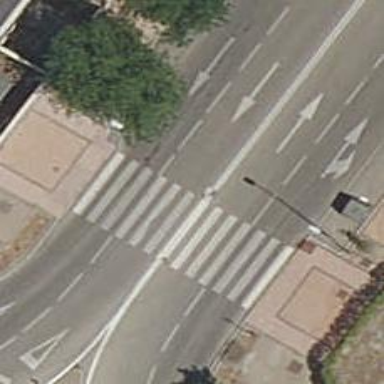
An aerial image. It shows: Uncontrolled crossing on the road.